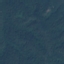
Land use / land cover: Forest